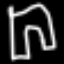
Label: pants